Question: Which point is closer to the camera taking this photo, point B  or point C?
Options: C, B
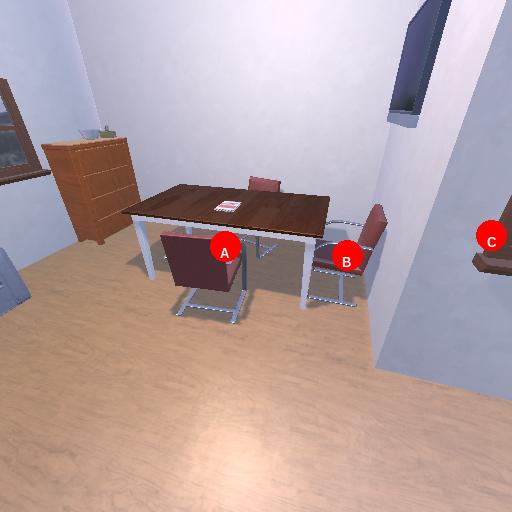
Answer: C